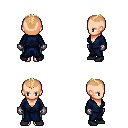
a pixel art fantasy rpg character, female body template, human, light skin, blue robe, teal pants, light blonde short mohawk hairstyle, metal gloves, black shoes, four views (front, back, left, right), 2x2 character sprite sheet, small pixel art, hard edges, no anti-aliasing